Field crop: tomato
Growth stage: 2
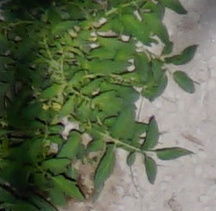
Species: tomato